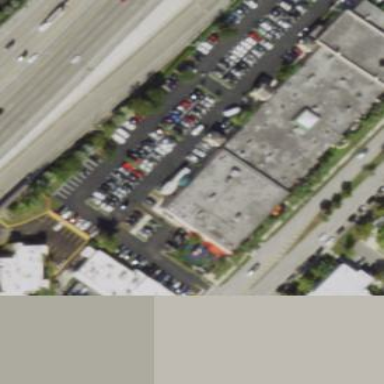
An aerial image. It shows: Parking area with asphalt surface.